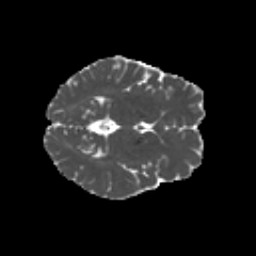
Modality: MD
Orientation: axial
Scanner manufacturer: siemens
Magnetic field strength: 3 T
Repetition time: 4.16 s
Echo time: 0.0806 s